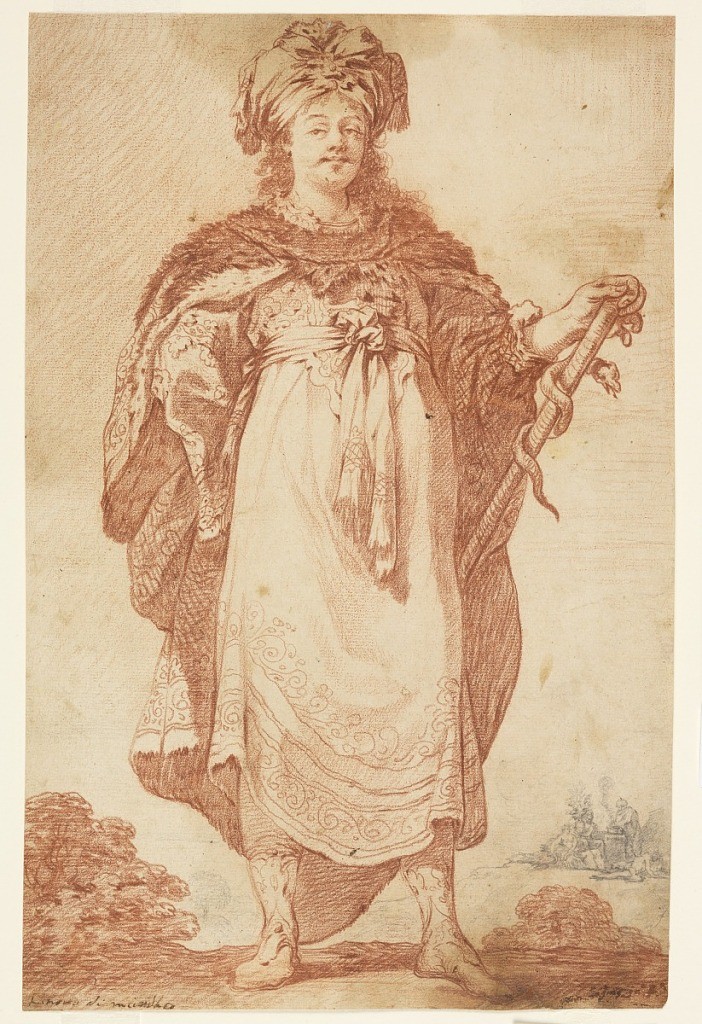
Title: Cleobolus
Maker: Claude Vignon, French, 1593–1670
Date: ca. 1650
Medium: Graphite and red chalk on off-white laid paper
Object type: Drawing
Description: A male figure, seen standing frontally, dressed in oriental costume, rests his left hand on a baton around which a snake is coiled. In the background, four figures are grouped around an altar. Undecipherable inscriptions in ink, lower left, and signature of the artist in ink, lower right.